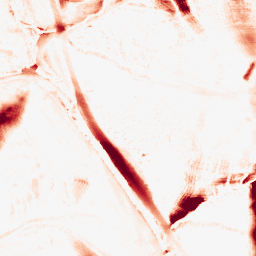
Category: morphological
Decomposition family: morphological_ellipse
Decomposition parameters: operation: opening
width: 20
height: 50
Upsampling method: quartic
Upsampling parameters: scale: 4
Upsampling scale: 4